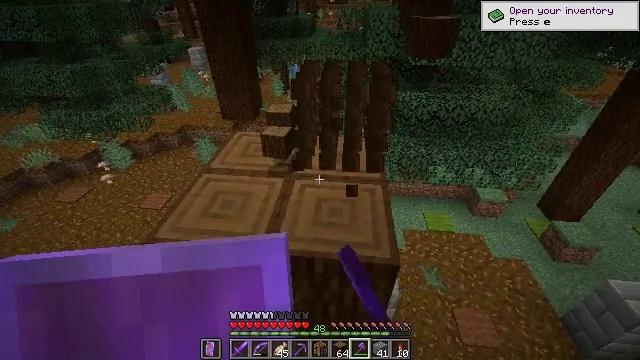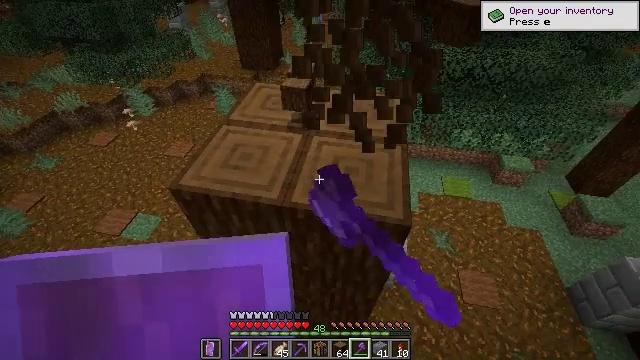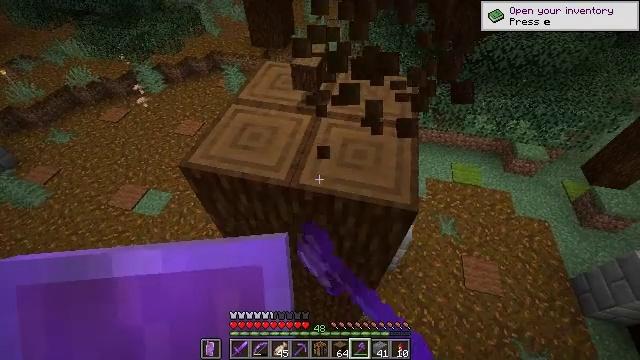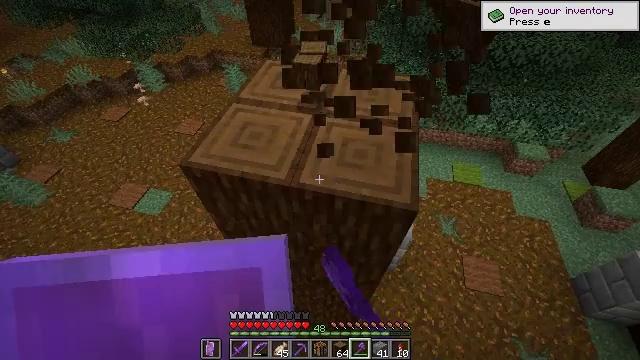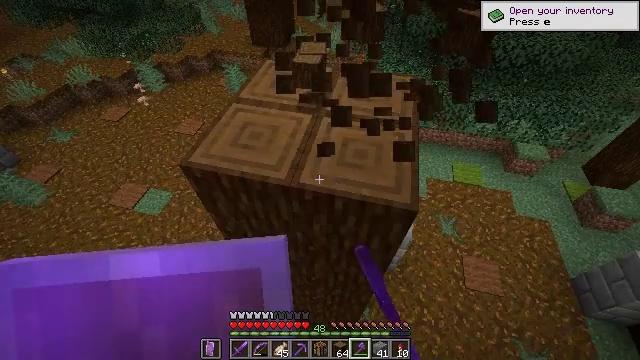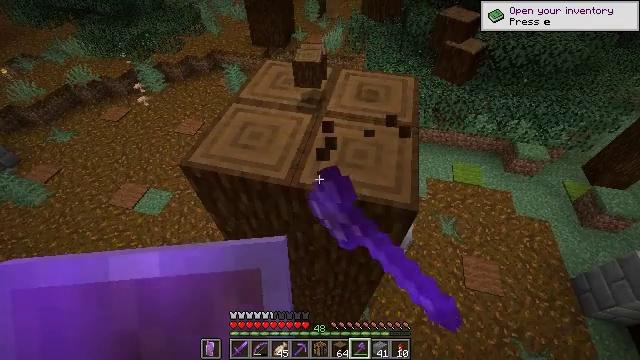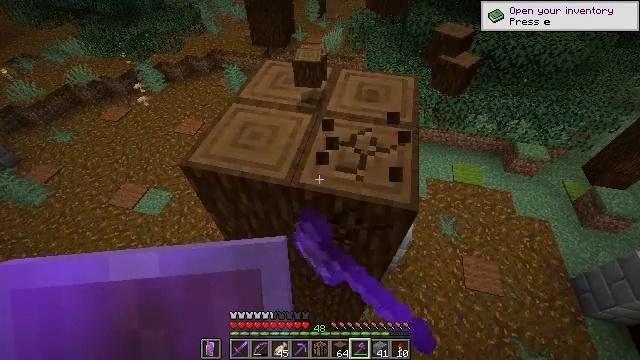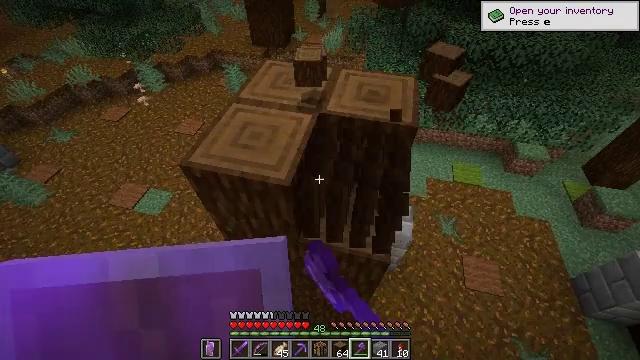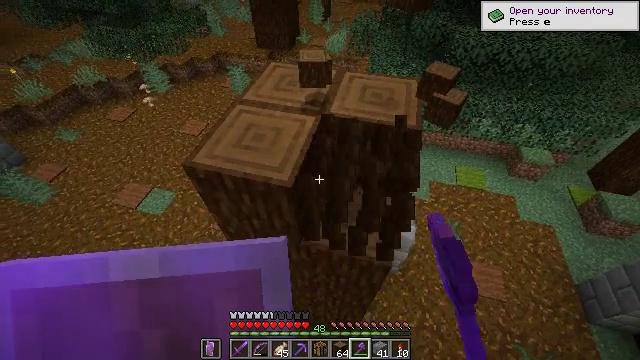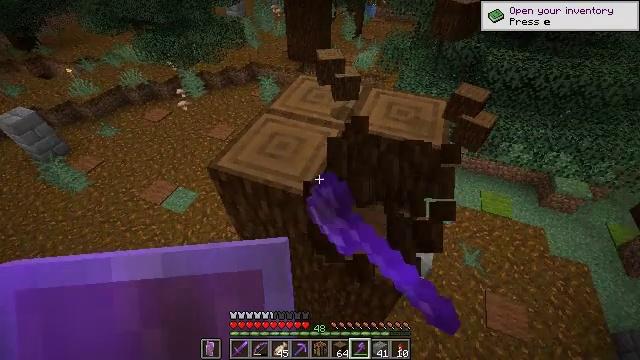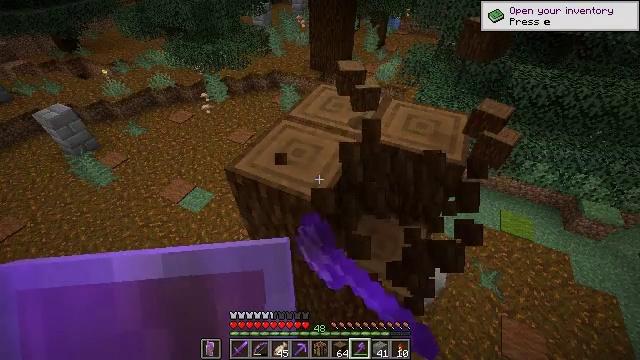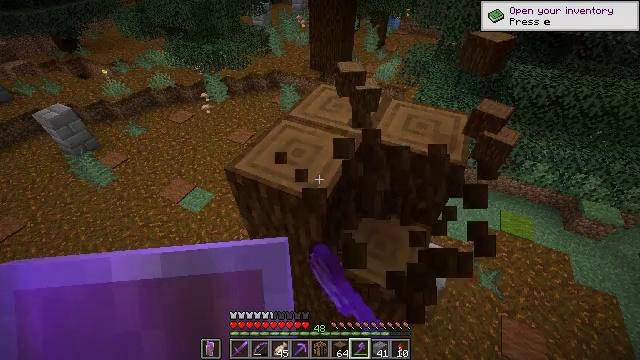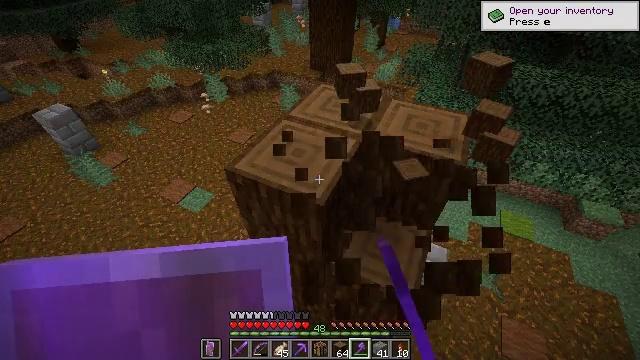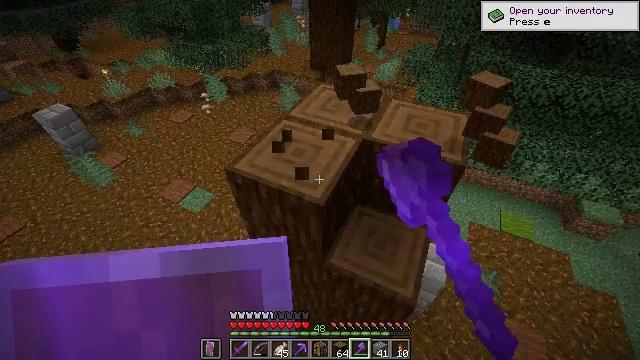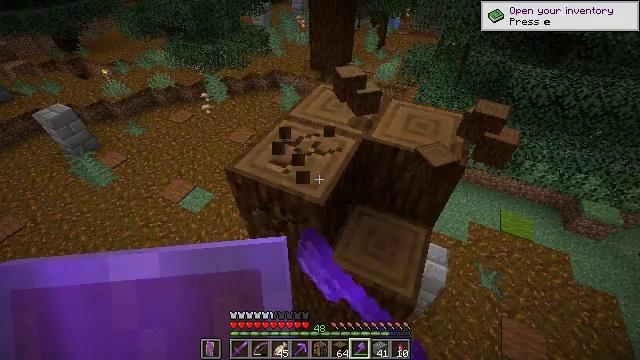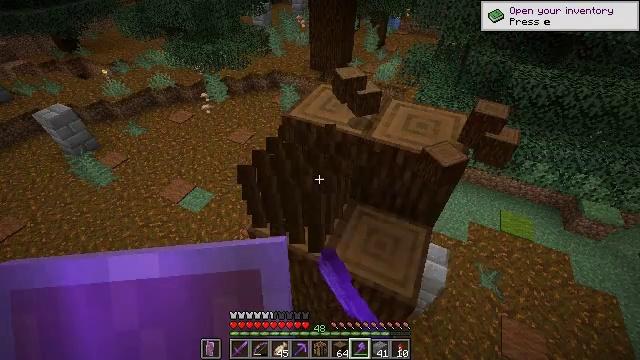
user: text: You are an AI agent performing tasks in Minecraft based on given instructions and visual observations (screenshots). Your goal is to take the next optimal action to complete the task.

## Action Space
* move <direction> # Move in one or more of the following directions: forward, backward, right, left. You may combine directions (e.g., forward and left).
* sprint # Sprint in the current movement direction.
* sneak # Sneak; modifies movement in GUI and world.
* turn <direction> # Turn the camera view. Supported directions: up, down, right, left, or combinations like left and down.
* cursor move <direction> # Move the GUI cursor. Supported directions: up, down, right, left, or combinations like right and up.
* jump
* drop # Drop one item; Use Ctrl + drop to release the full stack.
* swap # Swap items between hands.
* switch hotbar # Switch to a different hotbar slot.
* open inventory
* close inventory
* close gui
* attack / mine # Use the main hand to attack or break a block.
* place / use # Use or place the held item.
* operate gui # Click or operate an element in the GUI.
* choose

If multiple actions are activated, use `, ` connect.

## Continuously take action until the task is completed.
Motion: motion action
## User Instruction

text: Chop down the spruce log.
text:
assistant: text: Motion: turn left and down, attack / mine
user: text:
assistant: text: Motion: turn left and down, attack / mine
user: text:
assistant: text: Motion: attack / mine
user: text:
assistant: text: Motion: attack / mine
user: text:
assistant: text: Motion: attack / mine
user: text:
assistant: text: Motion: attack / mine
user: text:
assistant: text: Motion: attack / mine
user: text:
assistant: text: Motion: attack / mine
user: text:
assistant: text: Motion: turn left and up, attack / mine
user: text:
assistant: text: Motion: turn left and up, attack / mine
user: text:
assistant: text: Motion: attack / mine
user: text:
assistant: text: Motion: attack / mine
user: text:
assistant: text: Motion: attack / mine
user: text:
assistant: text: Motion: attack / mine
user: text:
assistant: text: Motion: attack / mine
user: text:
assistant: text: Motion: attack / mine
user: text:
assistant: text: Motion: attack / mine, open inventory
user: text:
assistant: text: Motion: cursor move right, open inventory
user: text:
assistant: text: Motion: cursor move right
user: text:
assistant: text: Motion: cursor move right
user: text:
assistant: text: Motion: cursor move right
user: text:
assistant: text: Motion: no_op
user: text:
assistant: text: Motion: no_op
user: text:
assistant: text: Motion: no_op
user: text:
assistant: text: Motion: no_op
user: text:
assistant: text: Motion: no_op
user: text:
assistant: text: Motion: no_op
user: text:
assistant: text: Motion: no_op
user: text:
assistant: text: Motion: no_op
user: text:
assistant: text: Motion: attack / mine